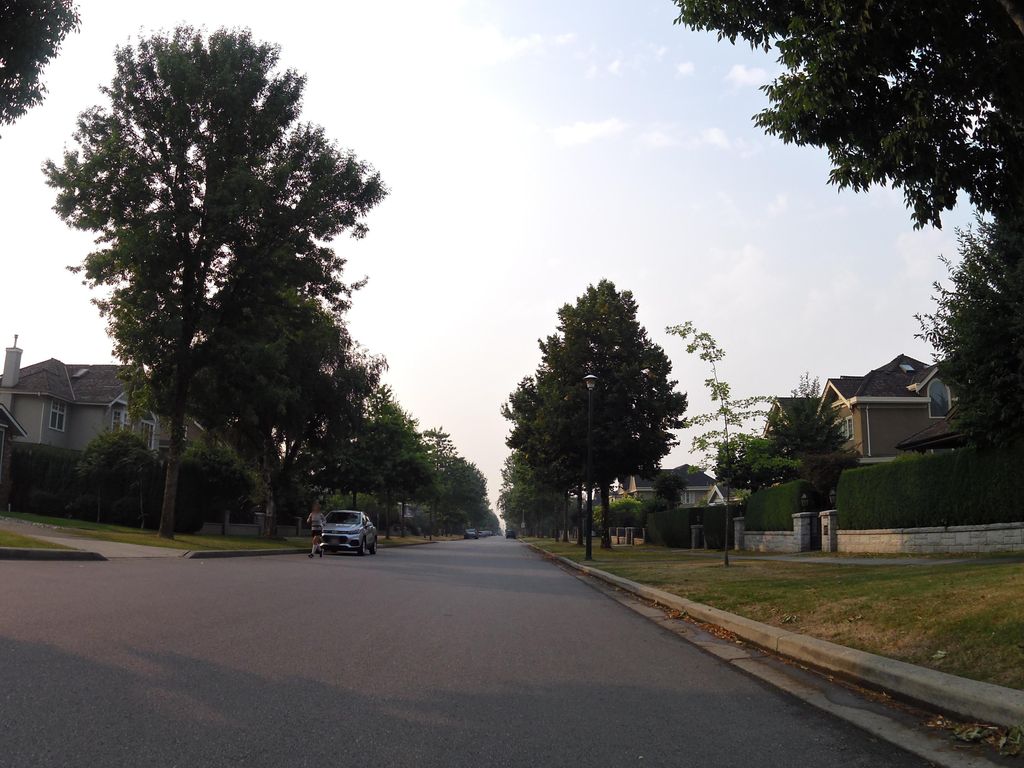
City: vancouver